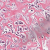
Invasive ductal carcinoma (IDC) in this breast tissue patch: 1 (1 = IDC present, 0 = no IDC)